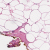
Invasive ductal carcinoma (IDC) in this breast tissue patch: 0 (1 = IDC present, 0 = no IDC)